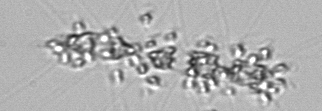
Label: Chaetoceros_didymus_TAG_external_flagellate